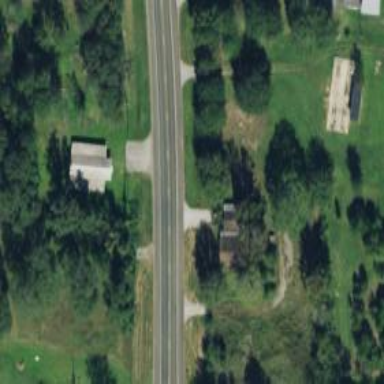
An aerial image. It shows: Secondary road.